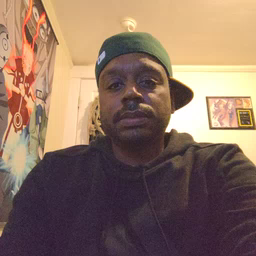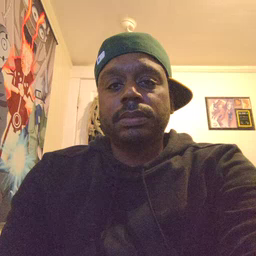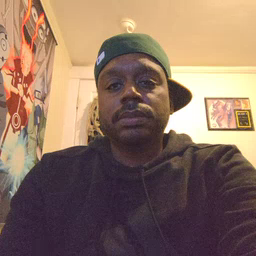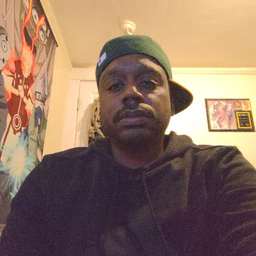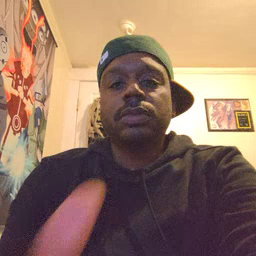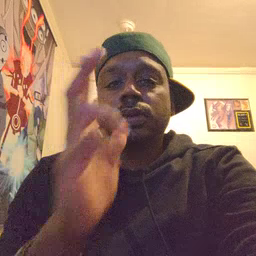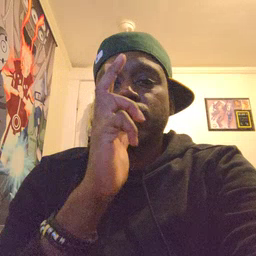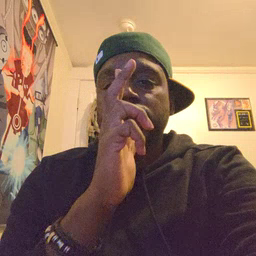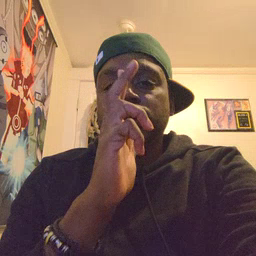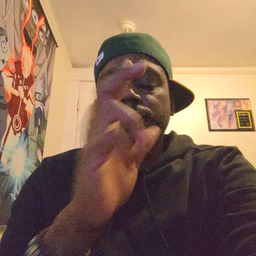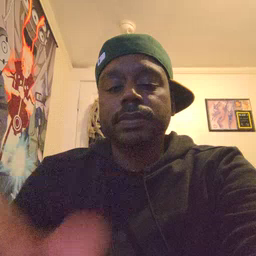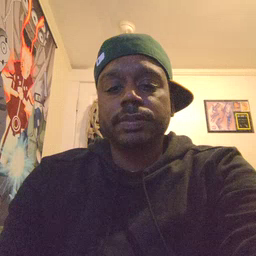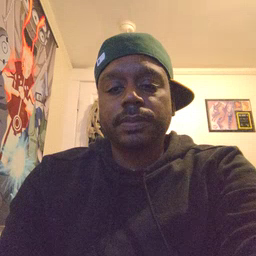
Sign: hen